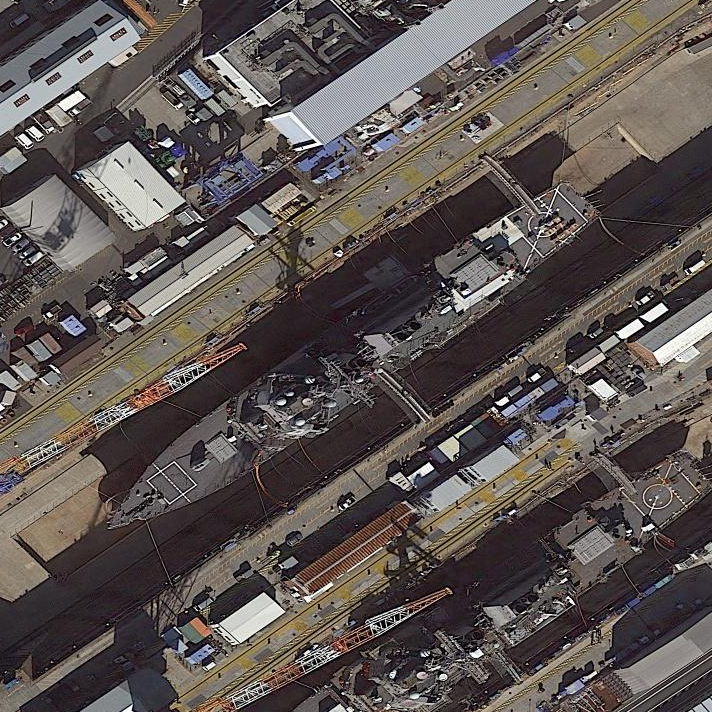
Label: destroyer